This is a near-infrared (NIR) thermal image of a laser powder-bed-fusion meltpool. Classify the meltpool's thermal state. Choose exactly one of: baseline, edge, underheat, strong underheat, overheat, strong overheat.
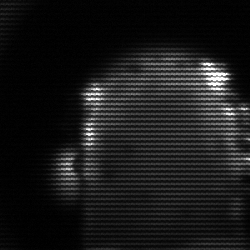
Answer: baseline